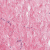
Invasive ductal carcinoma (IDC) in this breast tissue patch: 0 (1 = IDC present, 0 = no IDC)